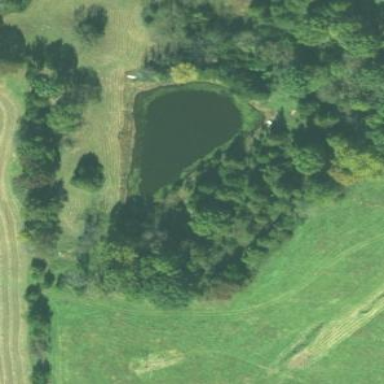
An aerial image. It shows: Peaceful pond surrounded by nature.